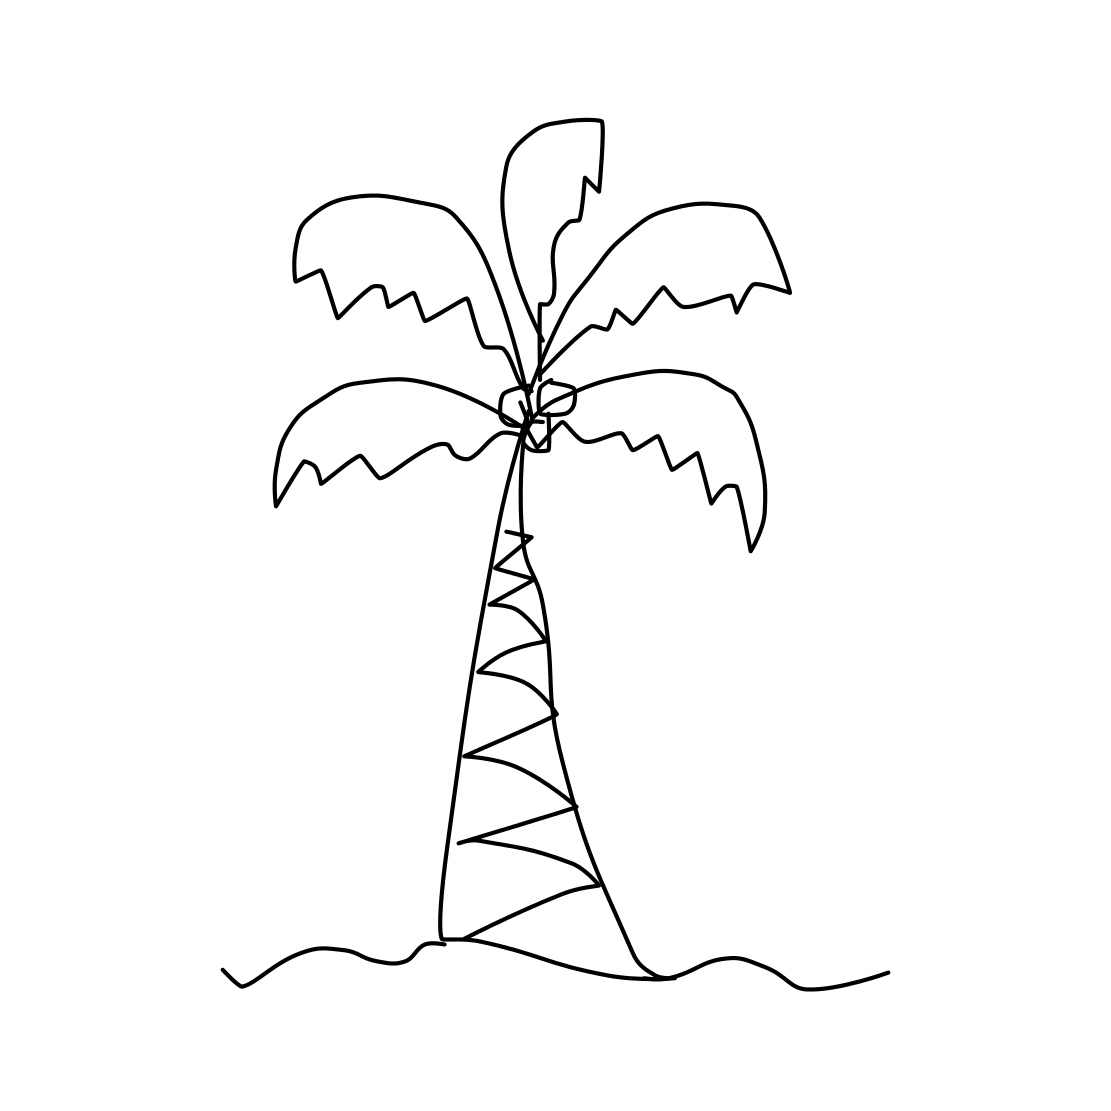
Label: palm tree